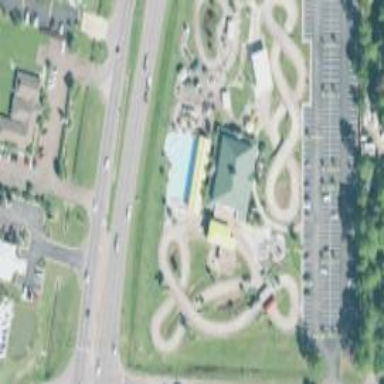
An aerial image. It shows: Raceway road.